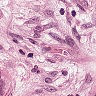
Metastatic tissue present: yes